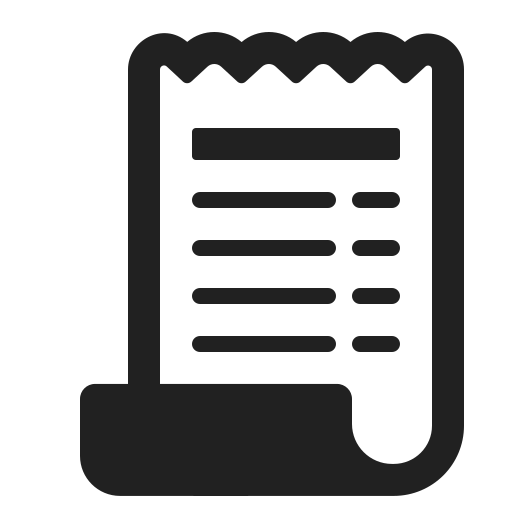
receipt high contrast